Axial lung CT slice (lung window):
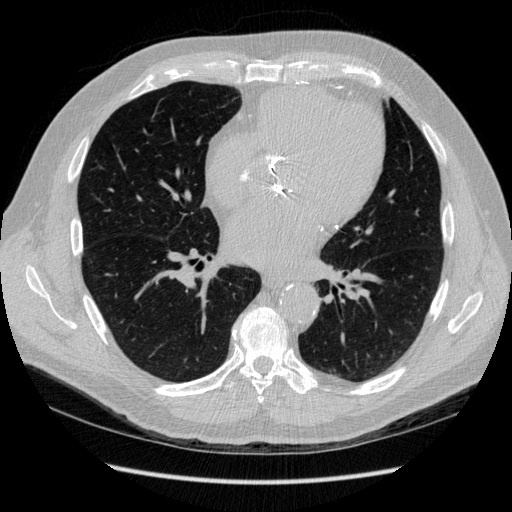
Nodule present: no